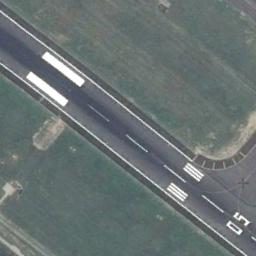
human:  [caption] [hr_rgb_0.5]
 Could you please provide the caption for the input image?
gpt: The grass is on either side of the runway .

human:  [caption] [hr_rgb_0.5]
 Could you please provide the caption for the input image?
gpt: Next to the runway is a green lawn with white '05' and short-line signs on the runway .

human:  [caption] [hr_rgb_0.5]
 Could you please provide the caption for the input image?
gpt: The runway is on the grass .

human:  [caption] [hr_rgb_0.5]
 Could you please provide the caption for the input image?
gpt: The runway has several touchdown zone markings and aiming point markings .

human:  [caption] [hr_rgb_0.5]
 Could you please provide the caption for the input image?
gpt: There are green meadows beside the runway with white marks .